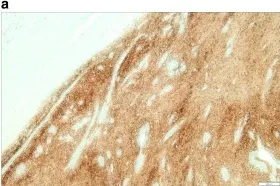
Immunohistochemical stain. . (
A) S-100 is diffuse, strong positive in tumor cells.
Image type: pathology (immunostaining)